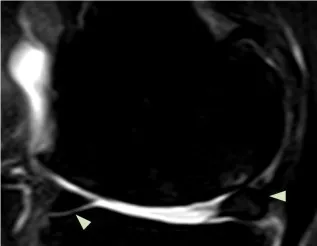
MRI sagittal . Post-treatment MRI scans at 16 weeks. 6/20.
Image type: radiology (mri)